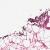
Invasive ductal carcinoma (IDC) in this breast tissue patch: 0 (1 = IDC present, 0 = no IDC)